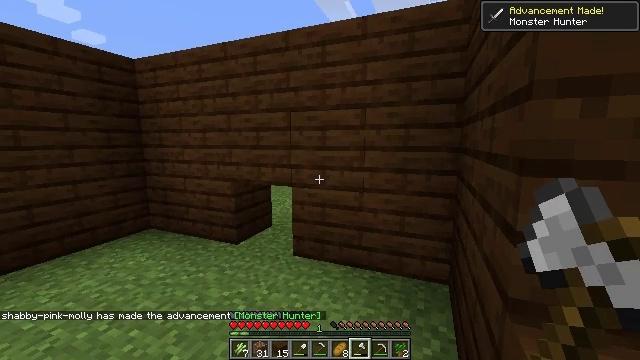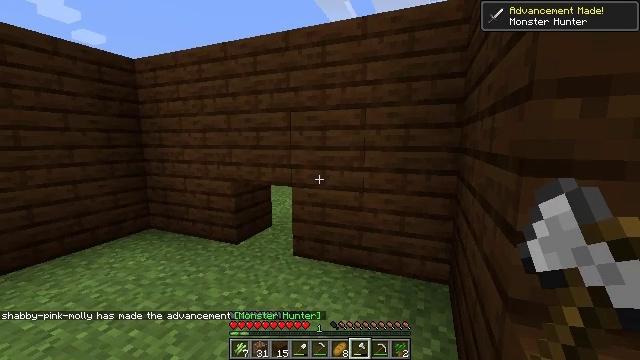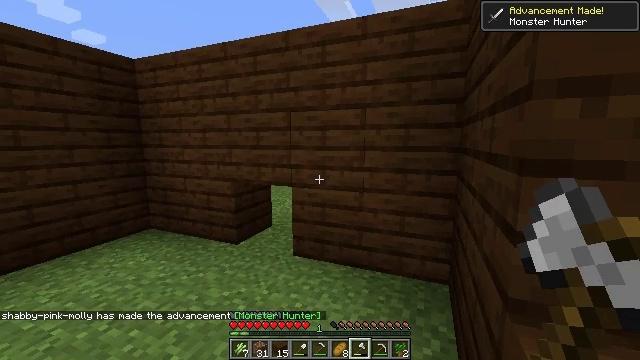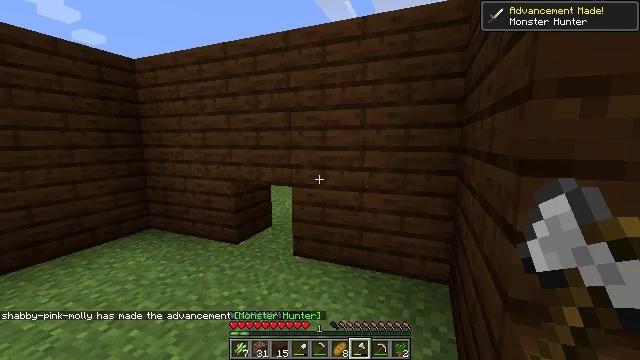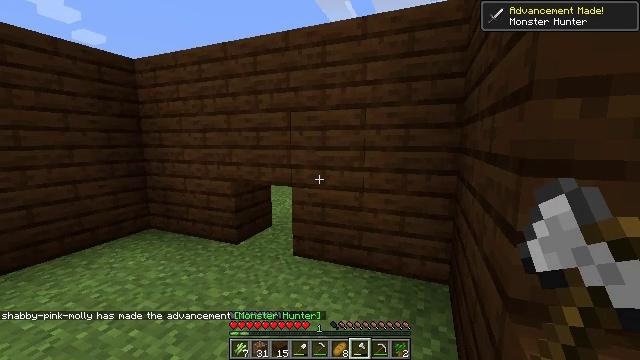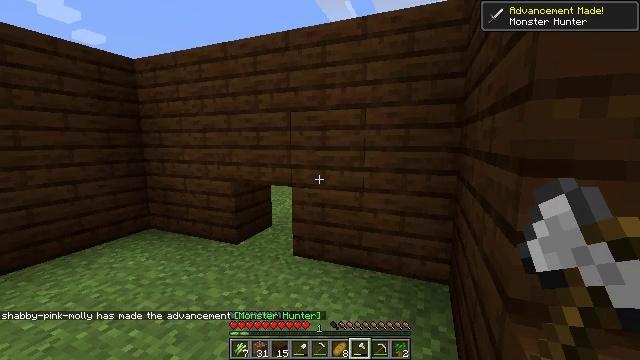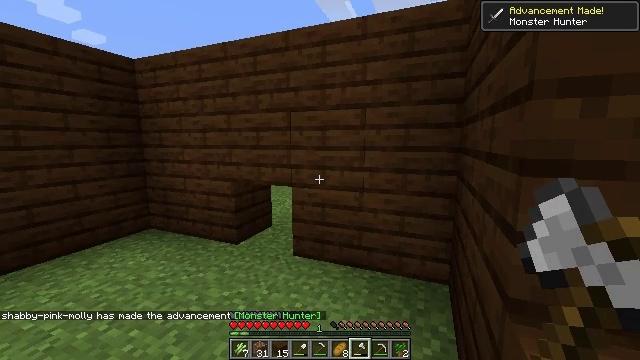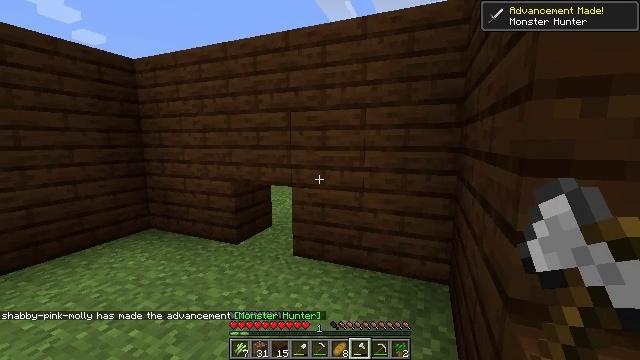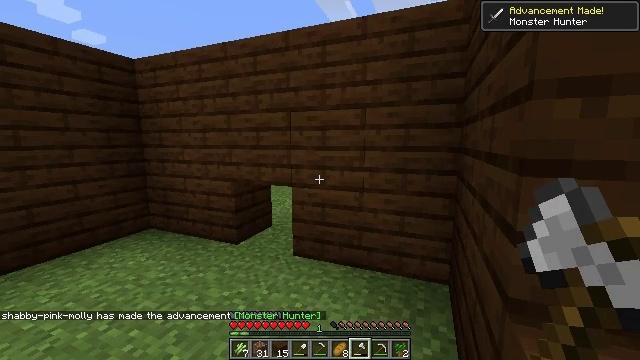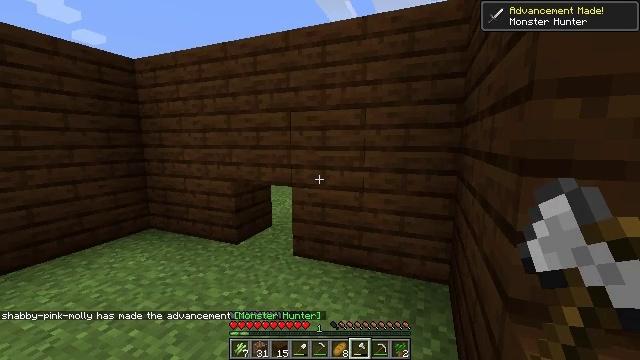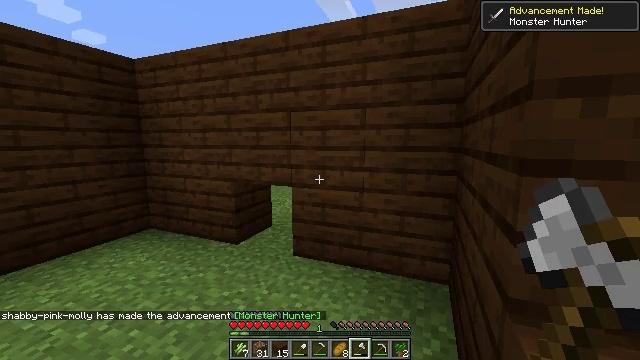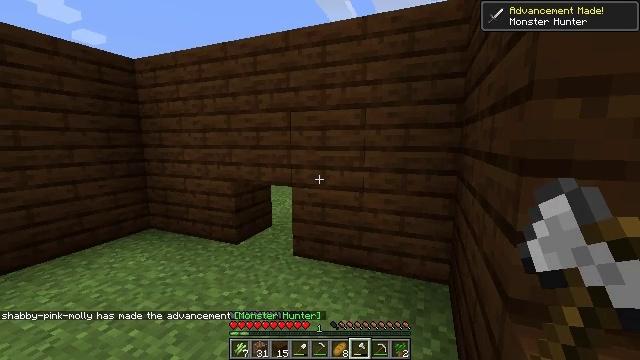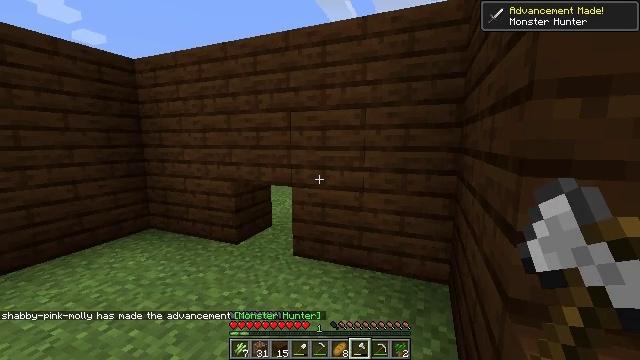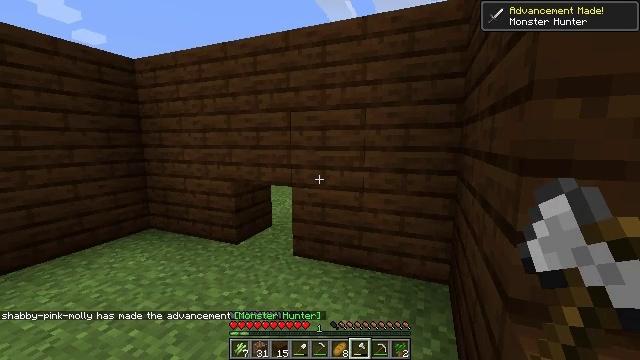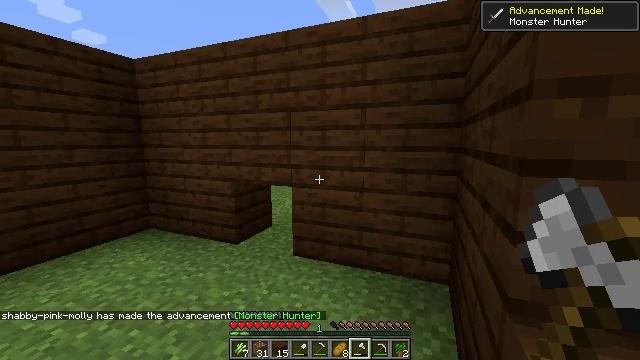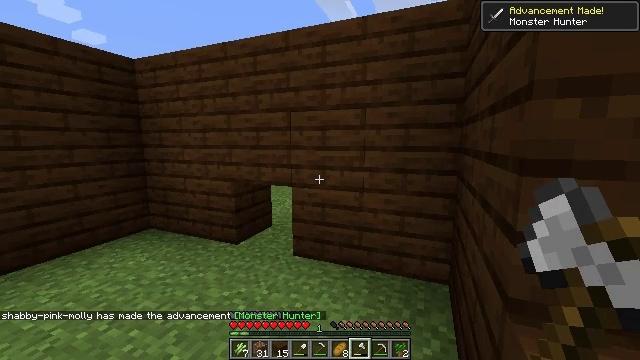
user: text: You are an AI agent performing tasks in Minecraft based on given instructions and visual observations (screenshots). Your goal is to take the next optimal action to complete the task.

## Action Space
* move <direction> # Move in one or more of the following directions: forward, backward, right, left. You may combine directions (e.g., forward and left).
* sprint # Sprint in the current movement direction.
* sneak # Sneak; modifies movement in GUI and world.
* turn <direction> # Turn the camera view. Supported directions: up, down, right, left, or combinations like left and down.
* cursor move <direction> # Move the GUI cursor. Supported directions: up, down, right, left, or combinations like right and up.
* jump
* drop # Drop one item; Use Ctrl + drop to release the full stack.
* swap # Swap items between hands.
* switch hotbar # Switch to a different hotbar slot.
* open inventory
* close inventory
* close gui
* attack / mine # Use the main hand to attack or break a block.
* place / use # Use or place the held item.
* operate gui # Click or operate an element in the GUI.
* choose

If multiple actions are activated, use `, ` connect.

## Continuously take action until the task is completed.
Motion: motion action
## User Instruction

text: Collect dark oak planks from a structure.
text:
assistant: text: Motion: no_op
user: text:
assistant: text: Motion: no_op
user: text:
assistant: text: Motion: no_op
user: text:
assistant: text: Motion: no_op
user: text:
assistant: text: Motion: no_op
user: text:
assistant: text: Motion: no_op
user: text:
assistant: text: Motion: no_op
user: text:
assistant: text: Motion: no_op
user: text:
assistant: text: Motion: no_op
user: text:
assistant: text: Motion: no_op
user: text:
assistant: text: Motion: no_op
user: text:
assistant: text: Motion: no_op
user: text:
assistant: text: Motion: no_op
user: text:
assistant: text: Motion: no_op
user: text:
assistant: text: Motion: no_op
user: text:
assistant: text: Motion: no_op
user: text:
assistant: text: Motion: no_op
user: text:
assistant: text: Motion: no_op
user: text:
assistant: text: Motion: no_op
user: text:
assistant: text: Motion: no_op
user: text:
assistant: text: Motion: no_op
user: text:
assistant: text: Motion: no_op
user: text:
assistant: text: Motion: no_op
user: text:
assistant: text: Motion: no_op
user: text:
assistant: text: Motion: no_op
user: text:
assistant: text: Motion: turn right
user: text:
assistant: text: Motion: turn right
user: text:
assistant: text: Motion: turn right and up
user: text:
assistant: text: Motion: turn right and up
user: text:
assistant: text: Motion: turn right